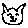
Label: cat